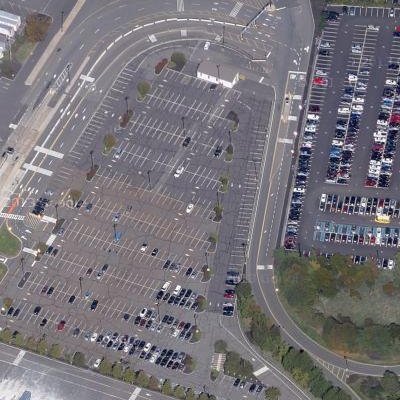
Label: Parking